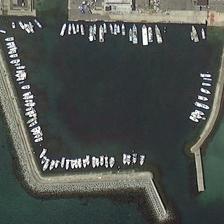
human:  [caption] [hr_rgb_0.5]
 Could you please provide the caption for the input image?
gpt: many white boats are in a port shaped a polygon .

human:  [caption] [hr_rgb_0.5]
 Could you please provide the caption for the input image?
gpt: many white boats are in a port shaped a polygon .

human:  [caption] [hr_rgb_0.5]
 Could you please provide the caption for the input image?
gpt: many white boats are in a port shaped a polygon .

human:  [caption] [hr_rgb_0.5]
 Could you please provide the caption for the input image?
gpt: many white boats are in a port shaped a polygon .

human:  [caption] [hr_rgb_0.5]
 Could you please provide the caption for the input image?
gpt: many white boats are in a port shaped a polygon .